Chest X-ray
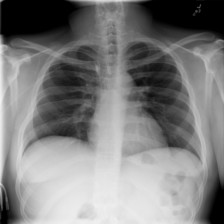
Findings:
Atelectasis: negative
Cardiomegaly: negative
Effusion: negative
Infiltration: negative
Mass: negative
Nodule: negative
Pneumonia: negative
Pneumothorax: negative
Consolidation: negative
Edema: negative
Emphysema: negative
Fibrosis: negative
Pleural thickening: negative
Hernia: negative